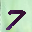
Label: 7